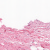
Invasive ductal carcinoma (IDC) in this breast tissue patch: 0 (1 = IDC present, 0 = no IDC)